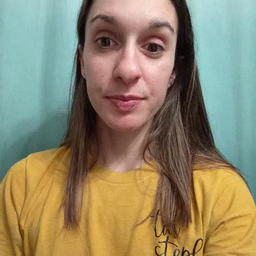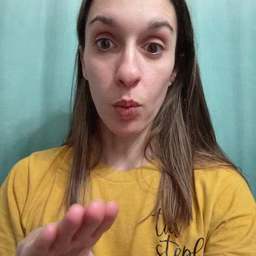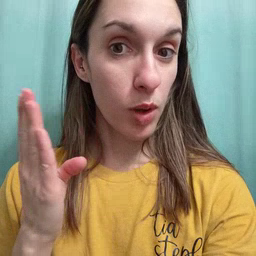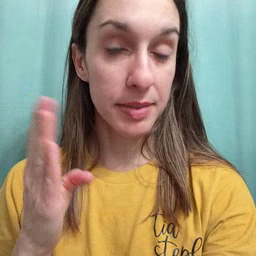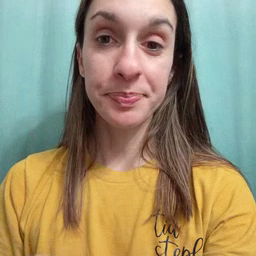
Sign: open